Interaction volume radius: 5 \u00c5
Interaction volume height: 30 \u00c5
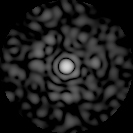
Disorder parameter: 0.8476